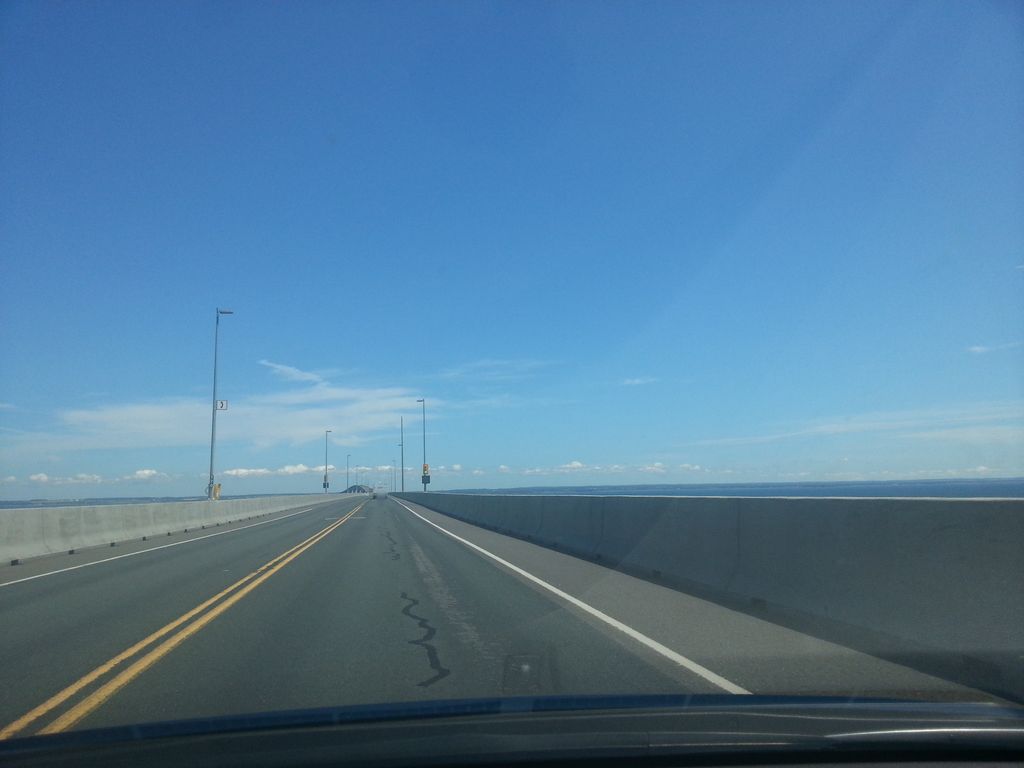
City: charlottetown